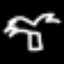
Label: palm tree